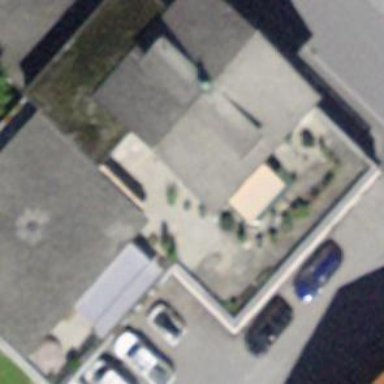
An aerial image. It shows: Simple house.